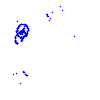
Particle: pion